Question: I have 2 tables named A1 and B1. And both the tables has commonly 3 columns but in different variable. Considering A1 as the master table I have to map B1 but the values in A1 (those particular ID's(3 columns)) will not be present in B1 and vice versa. And the ID's present in both table contains duplicates. I have to find the relationship (map) the two tables without adding any extra attribute in SQL and POWERBI
Here is the sample table:

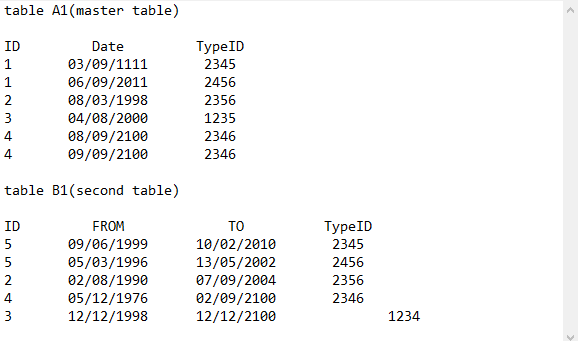
Answer: 1. Copy the ID from A1 table to a new table. (Use 'Add as new query' option)
2. Merge the ID from B1 table to the new column you just created.
3. Right click and remove duplicates from the new column. Now you have a master ID column without any duplicate values.
4. Map this column with ID in A1 and B1.